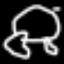
Label: frog